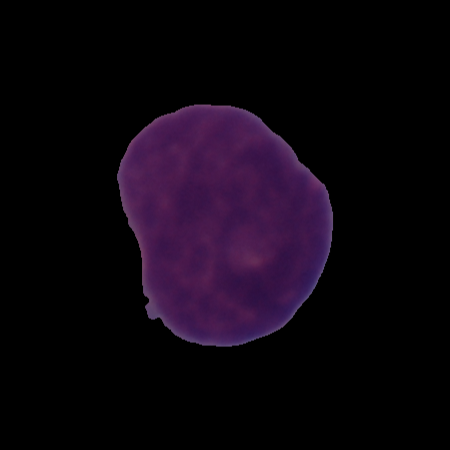
Label: cancer